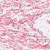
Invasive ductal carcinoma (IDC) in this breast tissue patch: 0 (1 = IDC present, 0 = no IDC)